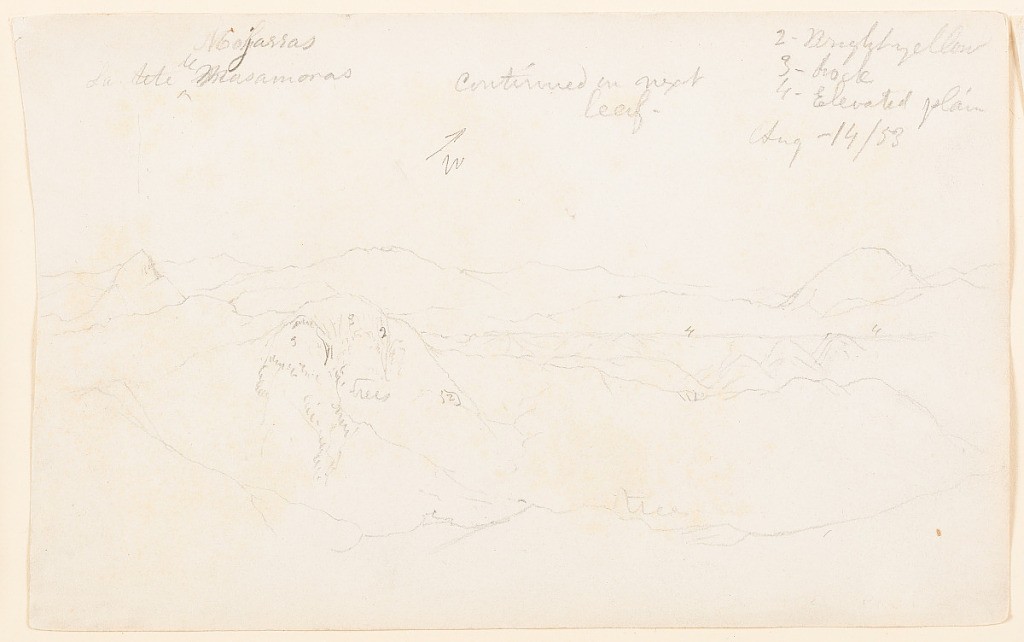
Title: View of an Elevated Plain from Mojarras, Colombia, Part One
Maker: Frederic Edwin Church, American, 1826–1900
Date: August 14, 1853
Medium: Graphite on white wove paper
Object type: drawing
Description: Landscape sketch showing the first part of a panoramic view of an elevated plain within the extremely rugged, mountainous landscape of Colombia, near the town of Mojarras. A rough, nearby ridge extends across the foreground along the lower margin, while, just beyond it at left, a rocky prominence is delineated in some detail. In the middle distance, an elevated plain--articulated as a long, horizontal line--stretches across otherwise rugged terrain. Sharp mountains form an undulating horizon in the background.